Field crop: maize
Growth stage: 2
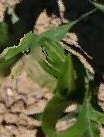
Species: maize